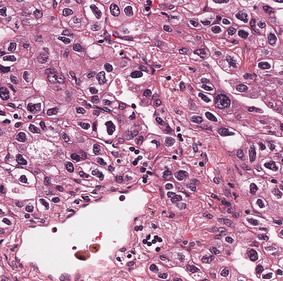
Tumor epithelial tissue: yes
Tumor-associated stroma tissue: yes
Normal tissue: no